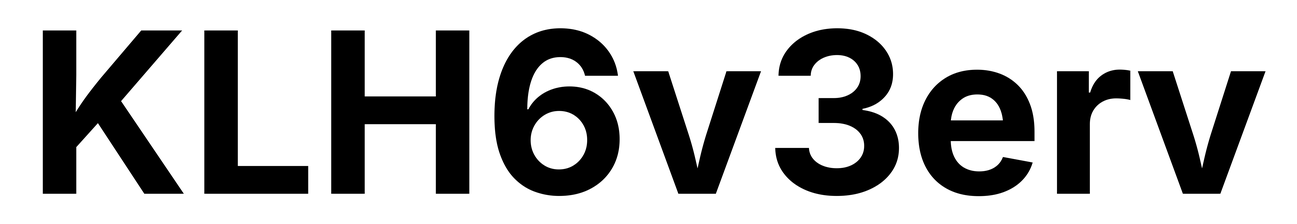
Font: Inter_Bold